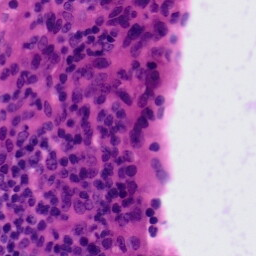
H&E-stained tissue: Tonsil